九年级 · 画法几何学
(本小题 8.0 分)

如图, 在正方形 $A B C D$ 中, 点 $E, F$ 分别是边 $A D, B C$ 的中点, 连接 $D F$, 过点 $E$ 作 $E H \perp D F$, 垂足为 $H, E H$ 的延长线交 $D C$ 于点 $G$.

(1)猜想 $D G$ 与 $C F$ 的数量关系, 并证明你的结论;

(2) 过点 $H$ 作 $M N / / C D$, 分别交 $A D, B C$ 于点 $M, N$, 若正方形 $A B C D$ 的边长为 4 , 点 $P$ 是 $M N$ 上一点, 求 $\triangle P D C$ 周长的最小值.
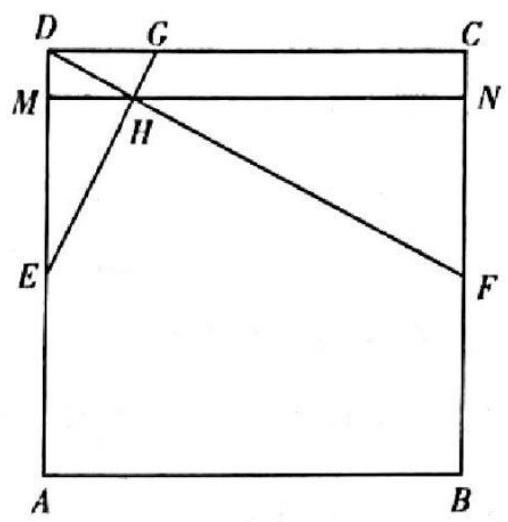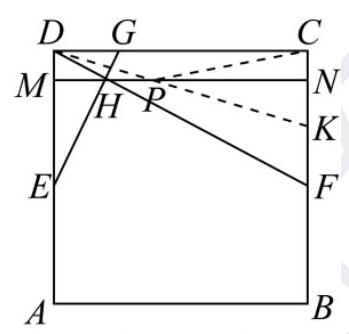
答案: 解：(1)结论: $C F=2 D G$.

理由: $\because$ 四边形 $A B C D$ 是正方形,

$\therefore A D=B C=C D=A B, \angle A D C=\angle C=90^{\circ}$,

$\because$ 点 $E$ 是边 $A D$ 的中点,

$\therefore D E=A E$,

$\therefore A D=C D=2 D E$,

$\because E G \perp D F$,

$\therefore \angle D H G=90^{\circ}$,

$\therefore \angle C D F+\angle D G E=90^{\circ}, \angle D G E+\angle D E G=90^{\circ}$,

$\therefore \angle C D F=\angle D E G$,

$\therefore \triangle D E G \sim \triangle C D F$,

$\therefore \frac{D G}{C F}=\frac{D E}{D C}=\frac{1}{2}$,

$\therefore C F=2 D G$.

(2) 作点 $C$ 关于 $N M$ 的对称点 $K$, 连接 $D K$ 交 $M N$ 于点 $P$, 连接 $P C$, 此时 $\triangle P D C$ 的周长最短.

周长的最小值 $=C D+P D+P C=C D+P D+P K=C D+D K$.

由题意: $C D=A D=4, E D=A E=2, D G=1, E G=\sqrt{5}, D H=\frac{D E \cdot D G}{E G}=\frac{2 \sqrt{5}}{5}$,

$\cos \angle E D H=\frac{D H}{D E}=\frac{D M}{D H}$,

$\frac{\frac{2 \sqrt{5}}{5}}{2}=\frac{D M}{\frac{2 \sqrt{5}}{5}}$

$\therefore D M=\frac{2}{5}$,

$\therefore C K=2 C N=2 D M=\frac{4}{5}$,
在Rt $\triangle D C K$ 中, $D K=\sqrt{C D^{2}+C K^{2}}=\sqrt{4^{2}+\left(\frac{4}{5}\right)^{2}}=\frac{4}{5} \sqrt{26}$,

$\therefore \triangle P D C$ 的周长的最小值为 $4+\frac{4}{5} \sqrt{26}$.

【解析】本题考查正方形的性质、轴对称最短问题、相似三角形的判定和性质、勾股定理等知识,解题的关键是学会理由轴对称解决最短问题, 属于中考常考题型.

(1)结论: $C F=2 D G$. 只要证明 $\triangle D E G \sim \triangle C D F$ 即可;

(2)作点 $C$ 关于 $N M$ 的对称点 $K$, 连接 $D K$ 交 $M N$ 于点 $P$, 连接 $P C$, 此时 $\triangle P D C$ 的周长最短. 周长的最小值 $=C D+P D+P C=C D+P D+P K=C D+D K$, 利用勾股定理求出 $D K$ 的长即可解答.